Question: I have some code:
'''
import matplotlib.pyplot as plt
def print_fractures(fractures):
xpairs = []
ypairs = []
plt.figure(2)
plt.subplot(212)
for i in range(len(fractures)):
xends = [fractures[i][1][0], fractures[i][2][0]]
yends = [fractures[i][1][1], fractures[i][2][1]]
xpairs.append(xends)
ypairs.append(yends)
for xends,yends in zip(xpairs,ypairs):
plt.plot(xends, yends, 'b-', alpha=0.4)
plt.show()
def histogram(spacings):
plt.figure(1)
plt.subplot(211)
plt.hist(spacings, 100)
plt.xlabel('Spacing (m)', fontsize=15)
plt.ylabel('Frequency (count)', fontsize=15)
plt.show()
histogram(spacings)
print_fractures(fractures)
'''
This code will produce the following output:

My questions are:
1) Why are two separate figures being created? I thought the subplot command would combine them into one figure. I thought it might be the multiple plt.show() commands, but I tried commenting those out and only calling it once from outside my functions and I still got 2 windows.
2) How can I combine them into 1 figure properly? Also, I would want figure 2 axes to have the same scale (i.e. so 400 m on the x axis is the same length as 400 m on the y-axis). Similarly, I'd like to stretch the histogram vertically as well - how is this accomplished?
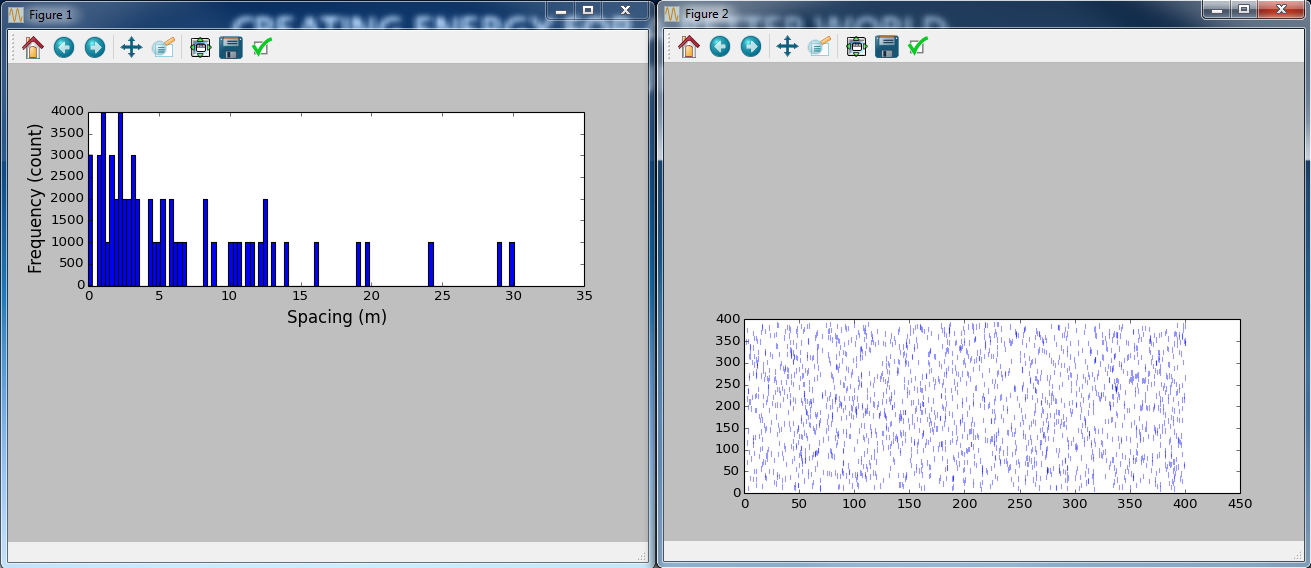
Answer: As you observed already, you cannot call 'figure()' inside each function if you intend to use only one figure (one Window). Instead, just call 'subplot()' without calling 'show()' inside the function. The 'show()' will force 'pyplot' to create a second figure IF you are in 'plt.ioff()' mode. In 'plt.ion()' mode you can keep the 'plt.show()' calls inside the local context (inside the function).
To achieve the same scale for the x and y axes, use 'plt.axis('equal')'. Below you can see an illustration of this prototype:
'''
from numpy.random import random
import matplotlib.pyplot as plt
def print_fractures():
plt.subplot(212)
plt.plot([1,2,3,4])
def histogram():
plt.subplot(211)
plt.hist(random(1000), 100)
plt.xlabel('Spacing (m)', fontsize=15)
plt.ylabel('Frequency (count)', fontsize=15)
histogram()
print_fractures()
plt.axis('equal')
plt.show()
'''